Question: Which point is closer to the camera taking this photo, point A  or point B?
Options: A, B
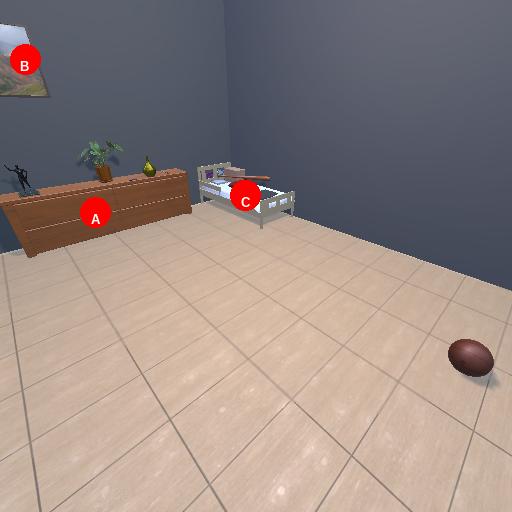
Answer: A